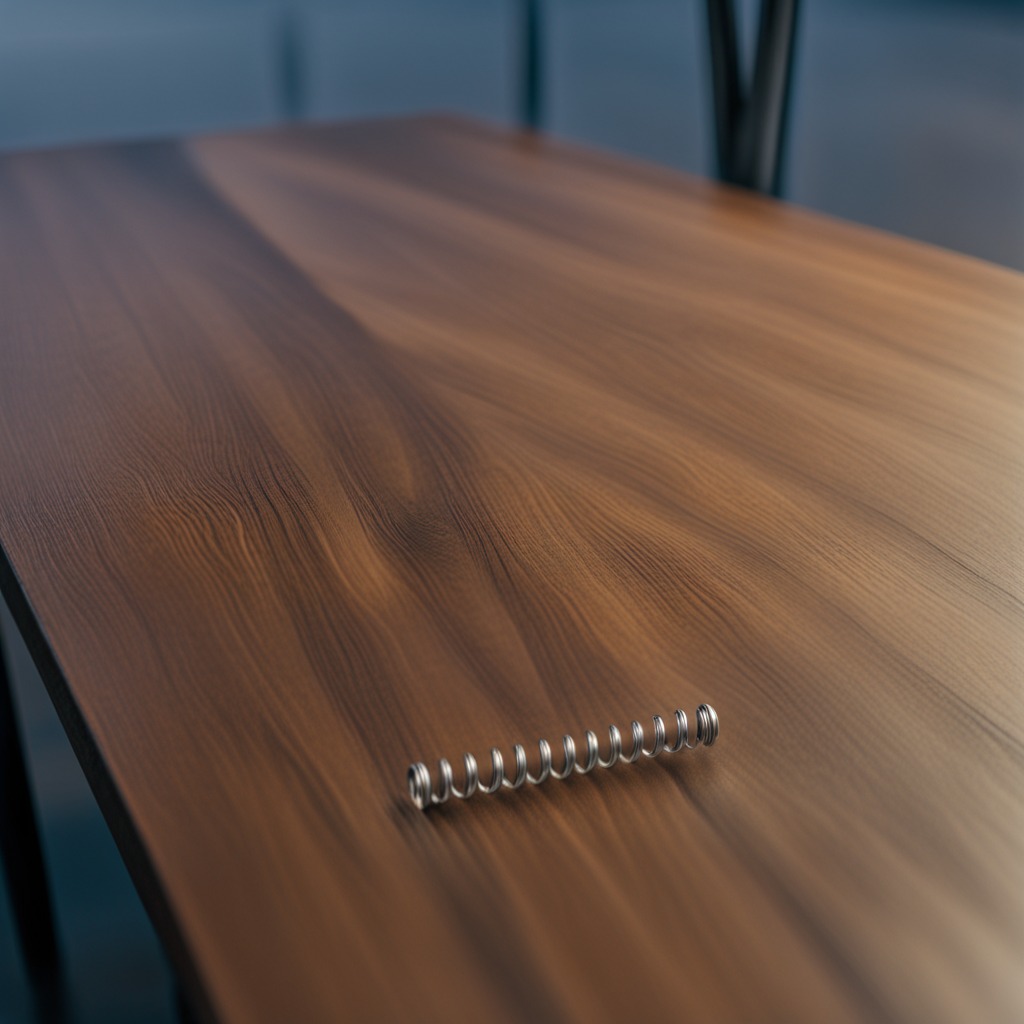
A coiled metal spring is lying on the old table with faint burn marks in a small garage at twilight.